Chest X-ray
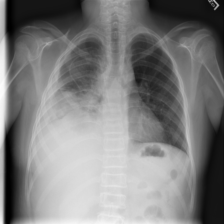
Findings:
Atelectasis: negative
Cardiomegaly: negative
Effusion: negative
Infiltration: negative
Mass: positive
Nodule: negative
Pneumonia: negative
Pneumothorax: negative
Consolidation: negative
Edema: negative
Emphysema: negative
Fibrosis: negative
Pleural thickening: negative
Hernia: negative